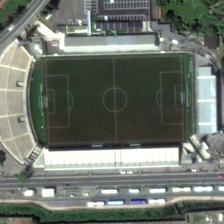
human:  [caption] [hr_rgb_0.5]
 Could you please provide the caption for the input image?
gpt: some green trees are near a stadium with a football field in it .

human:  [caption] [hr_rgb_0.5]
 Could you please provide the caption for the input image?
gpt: some green trees are near a stadium with a football field in it .

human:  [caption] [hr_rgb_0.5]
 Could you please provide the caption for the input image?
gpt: some green trees are near a stadium with a football field in it .

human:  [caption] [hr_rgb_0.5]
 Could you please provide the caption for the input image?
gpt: some green trees are near a stadium with a football field in it .

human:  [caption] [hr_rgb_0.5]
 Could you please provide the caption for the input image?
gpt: some green trees are near a stadium with a football field in it .